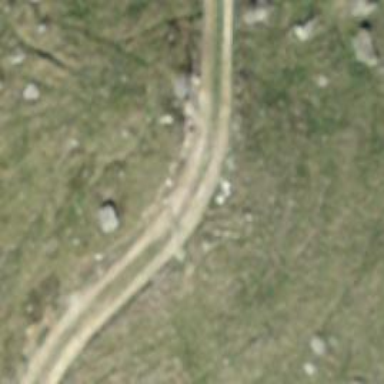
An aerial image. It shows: Track road with grade4 tracktype.